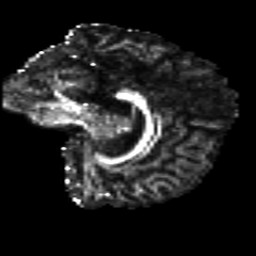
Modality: FA
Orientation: sagittal
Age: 29
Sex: female
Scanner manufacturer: siemens
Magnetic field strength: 3 T
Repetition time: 8.8 s
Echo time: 0.085 s